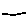
Label: line